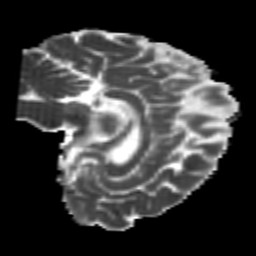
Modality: MD
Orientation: sagittal
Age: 24
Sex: male
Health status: healthy
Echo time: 0.074 s